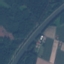
Land use / land cover: Highway